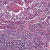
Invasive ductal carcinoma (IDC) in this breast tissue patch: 1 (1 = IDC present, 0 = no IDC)